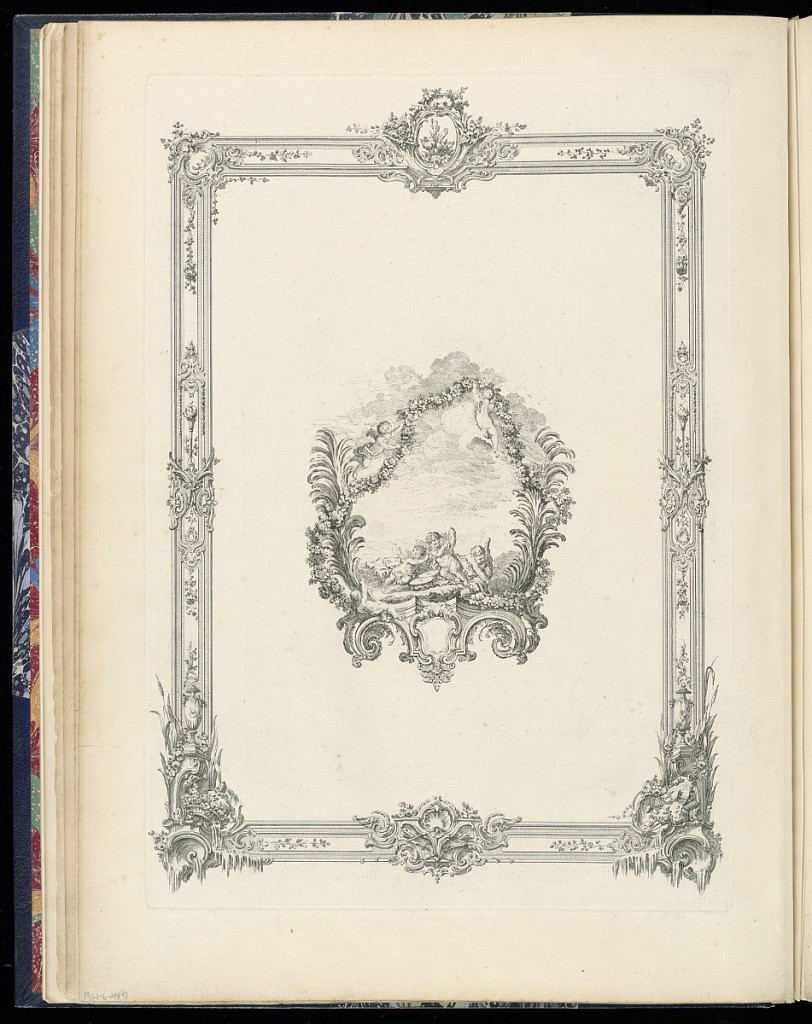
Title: Porte St. Antoine. Le Palais de Momus
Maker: Jean François Blondel, French, 1681–1756
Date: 1751
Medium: Engraving on laid paper
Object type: Bound print
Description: On recto, a page of text describing the temporary hall set up at the Port St. Antoine for the celebrations in honor of the marriage of Louis Dauphin and Maria Teresa given on February 23-26, 1745. The verso depicts a fleuron featuring putti, and elaborate border decoration.